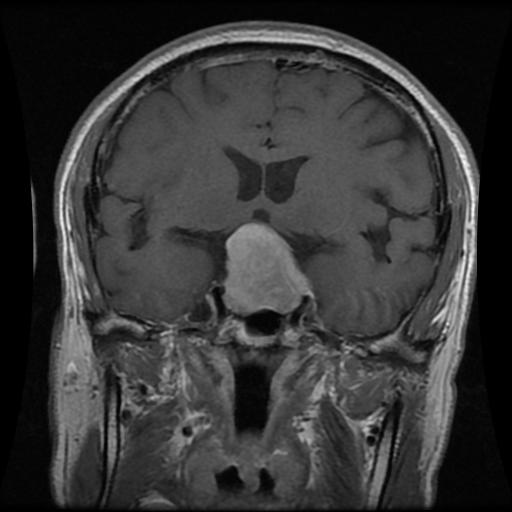
Label: pituitary